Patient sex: F
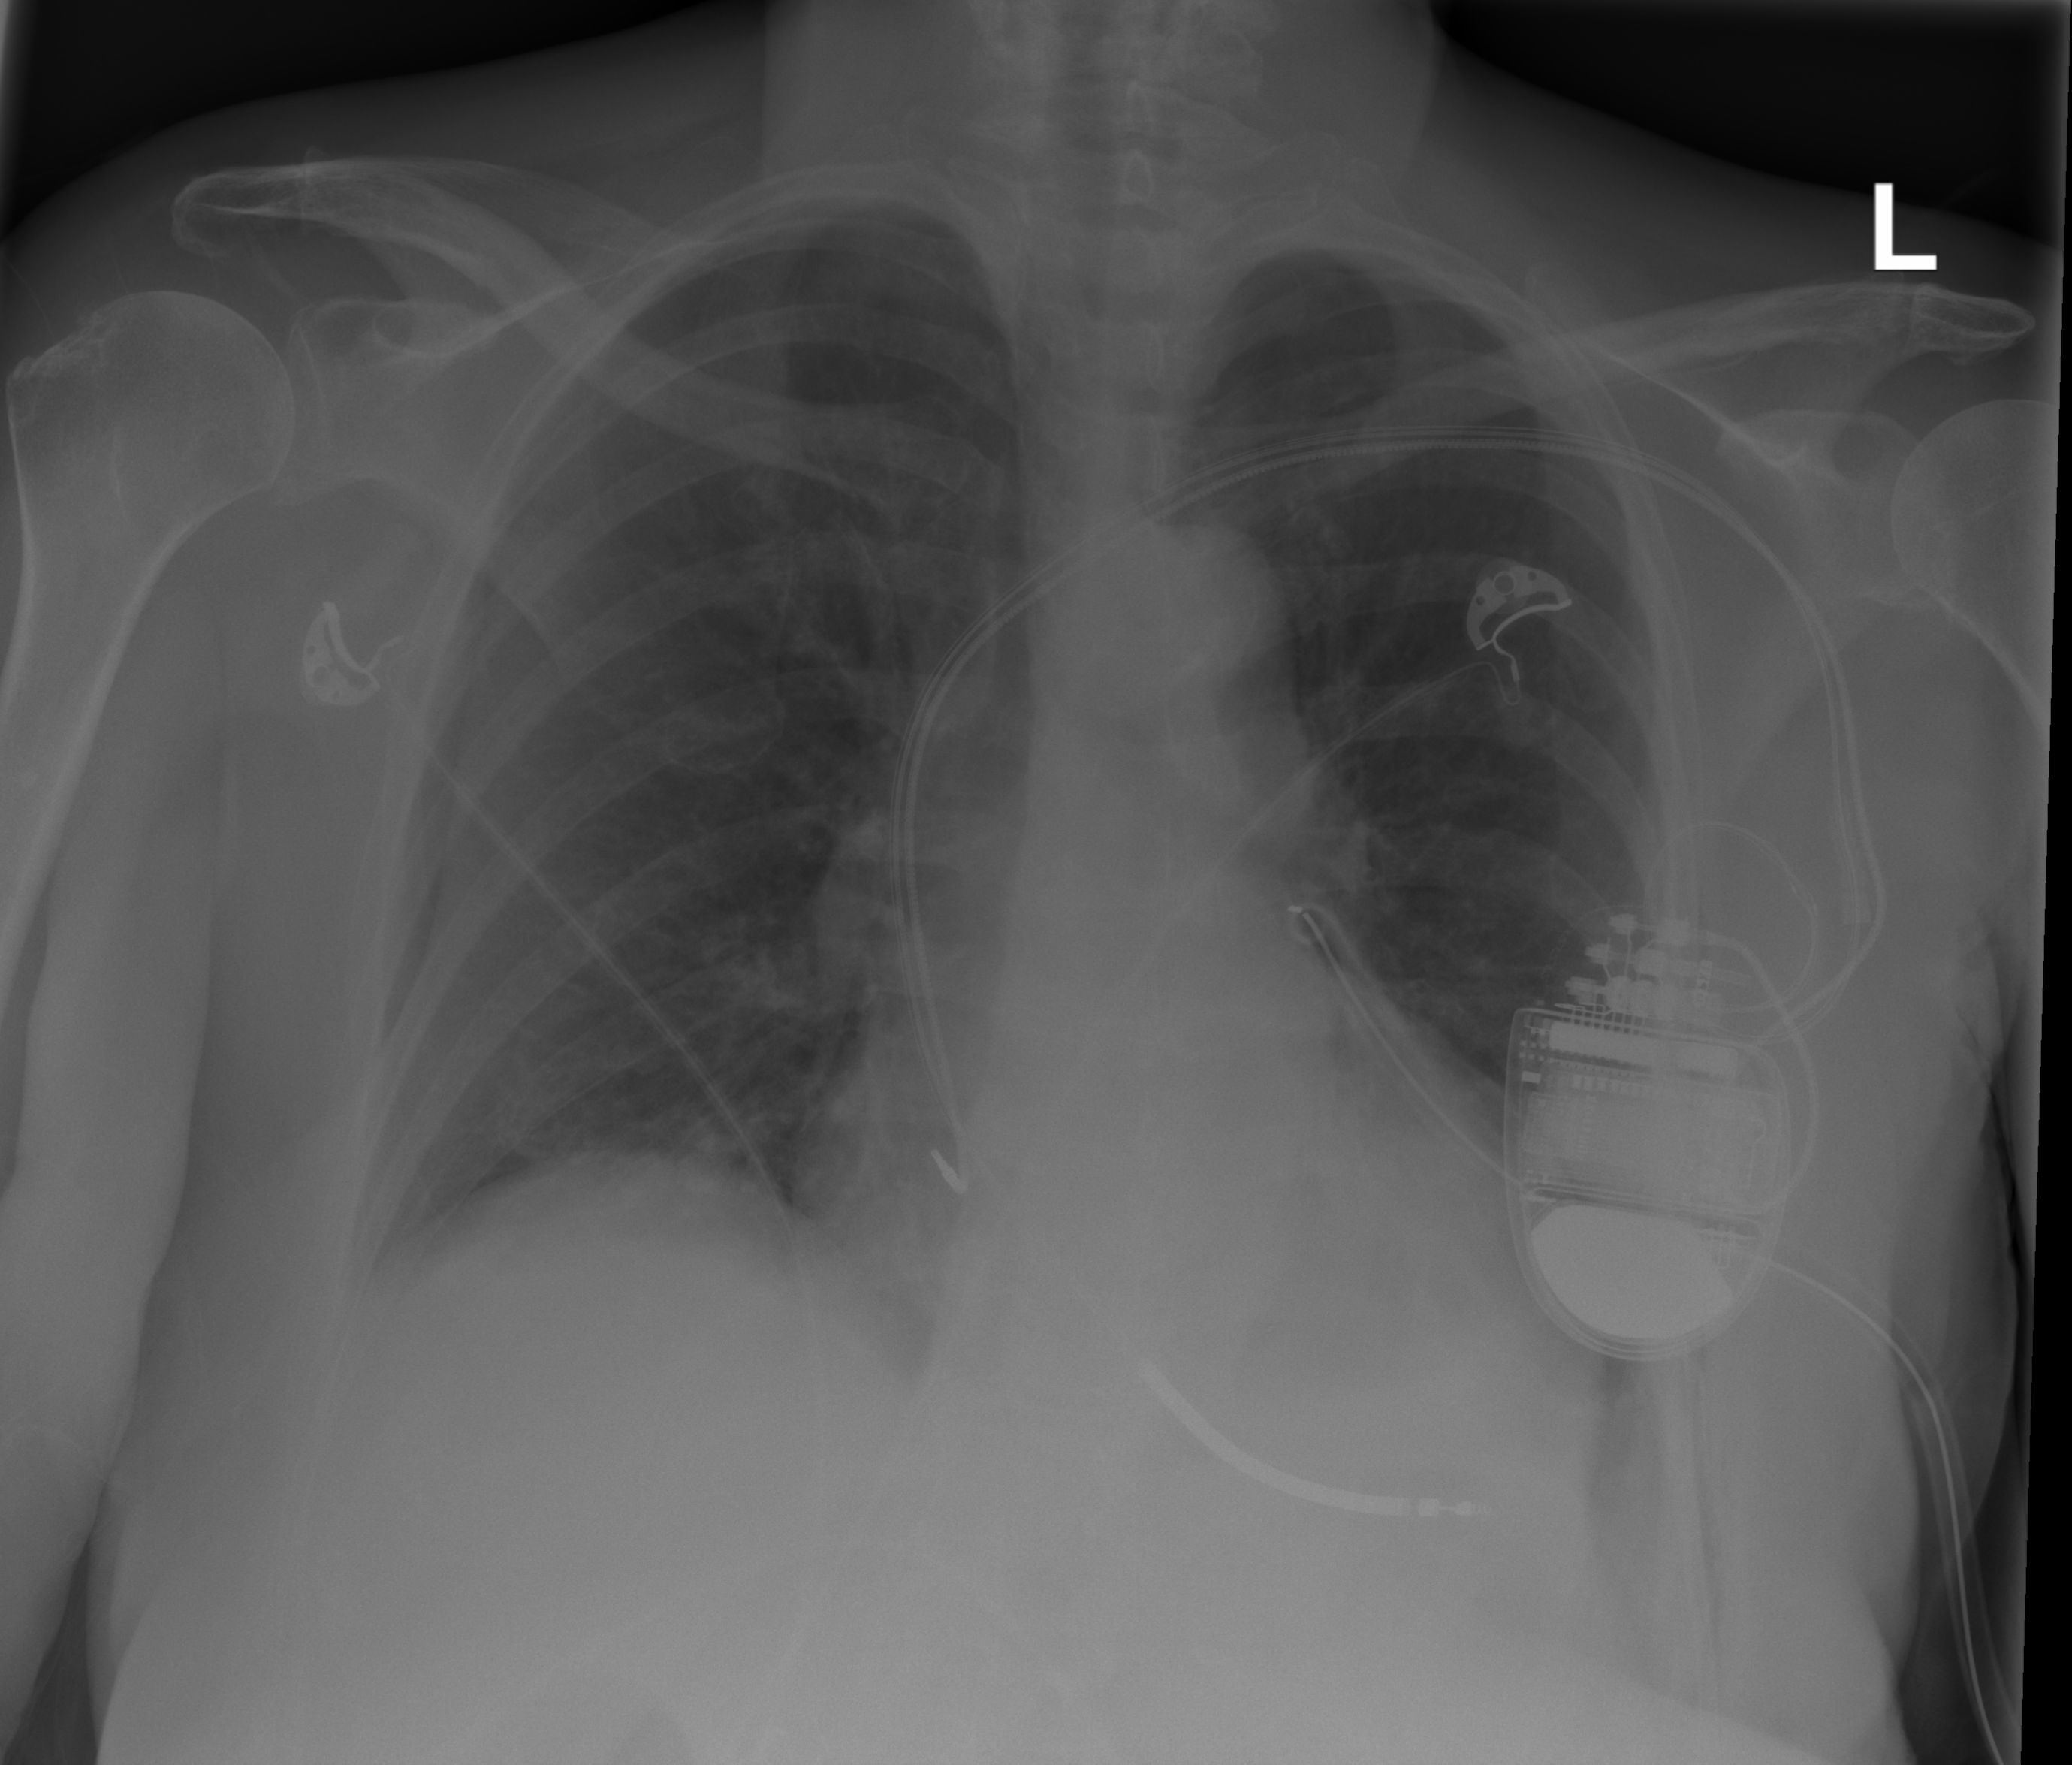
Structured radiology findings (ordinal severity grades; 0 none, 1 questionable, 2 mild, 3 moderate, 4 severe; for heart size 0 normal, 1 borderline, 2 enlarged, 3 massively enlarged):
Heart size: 1
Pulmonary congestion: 0
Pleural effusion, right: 0
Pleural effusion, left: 1
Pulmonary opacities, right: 0
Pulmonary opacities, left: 0
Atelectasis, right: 2
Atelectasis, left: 0